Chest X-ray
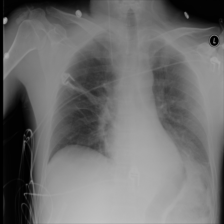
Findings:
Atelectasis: positive
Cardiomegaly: negative
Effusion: negative
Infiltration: positive
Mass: negative
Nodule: negative
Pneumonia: negative
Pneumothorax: negative
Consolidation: negative
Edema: negative
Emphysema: negative
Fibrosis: negative
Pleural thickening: negative
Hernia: negative